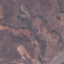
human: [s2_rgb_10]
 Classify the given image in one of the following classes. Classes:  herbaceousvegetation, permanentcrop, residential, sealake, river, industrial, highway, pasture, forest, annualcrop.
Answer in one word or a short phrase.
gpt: HerbaceousVegetation